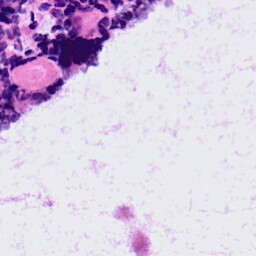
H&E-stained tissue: LymphNode